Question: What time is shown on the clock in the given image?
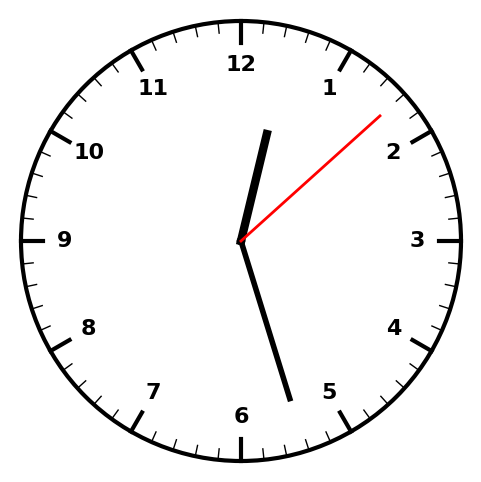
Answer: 12:27:08